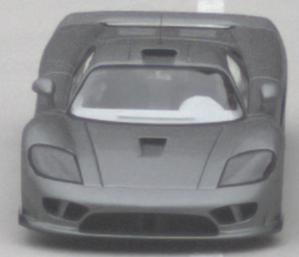
Make: Saleen
Model: S7
Detailed model: -
Model produced from: 2000
Model produced until: 2008
Doors: 2
Color: gray
Road condition: dry road
Daytime: morning or afternoon
Contrast: low contrast